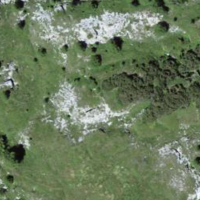
EUNIS habitat code: 26
Species observed at this site:
Dryas octopetala